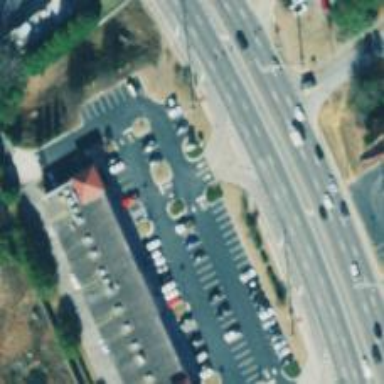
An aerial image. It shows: Retail building.